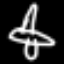
Label: airplane